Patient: sex M, age 72
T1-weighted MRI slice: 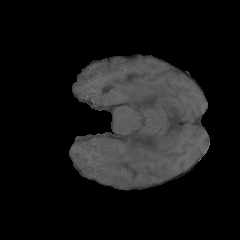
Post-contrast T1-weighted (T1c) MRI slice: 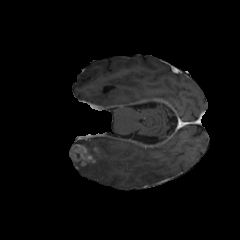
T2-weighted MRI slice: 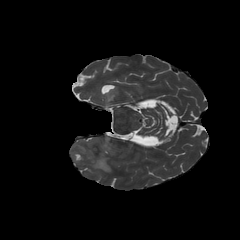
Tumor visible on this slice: yes
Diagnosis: Glioblastoma, IDH-wildtype
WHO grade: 4